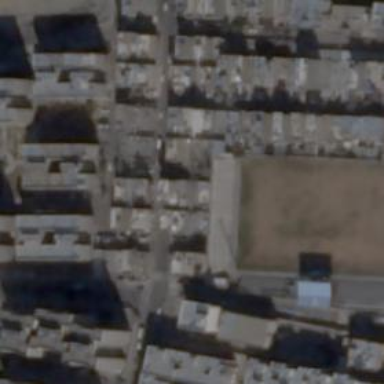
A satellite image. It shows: Soccer pitch for leisure land activities.